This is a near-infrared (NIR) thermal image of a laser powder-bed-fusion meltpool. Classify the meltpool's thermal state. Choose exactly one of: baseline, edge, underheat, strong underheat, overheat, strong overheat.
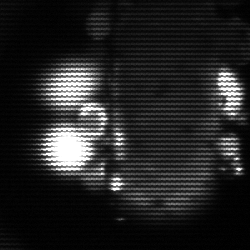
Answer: strong underheat